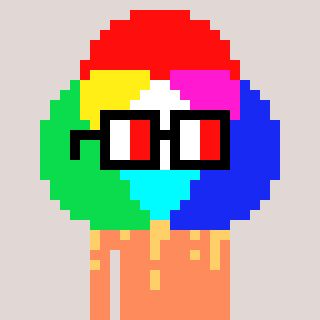
a pixel art character with square glasses with black frames and red eyes, a color circle-shaped head and a peachy-colored body on a warm background